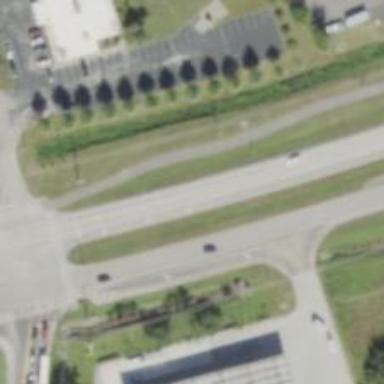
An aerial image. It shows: Primary highway with cycling track.